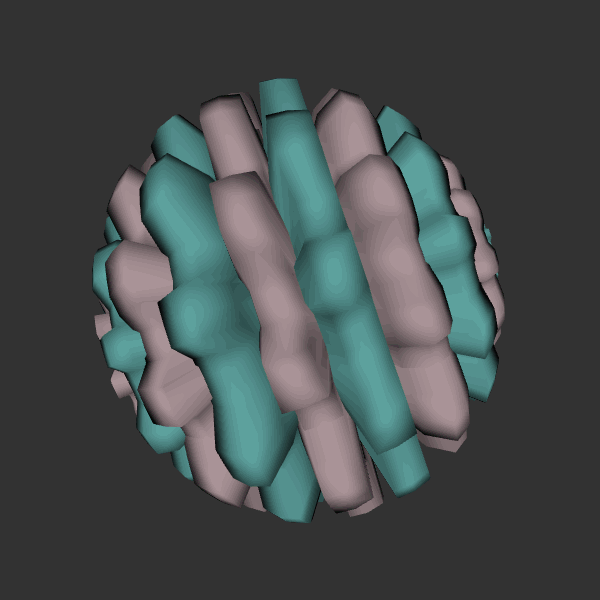
Background: dark